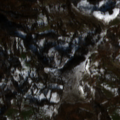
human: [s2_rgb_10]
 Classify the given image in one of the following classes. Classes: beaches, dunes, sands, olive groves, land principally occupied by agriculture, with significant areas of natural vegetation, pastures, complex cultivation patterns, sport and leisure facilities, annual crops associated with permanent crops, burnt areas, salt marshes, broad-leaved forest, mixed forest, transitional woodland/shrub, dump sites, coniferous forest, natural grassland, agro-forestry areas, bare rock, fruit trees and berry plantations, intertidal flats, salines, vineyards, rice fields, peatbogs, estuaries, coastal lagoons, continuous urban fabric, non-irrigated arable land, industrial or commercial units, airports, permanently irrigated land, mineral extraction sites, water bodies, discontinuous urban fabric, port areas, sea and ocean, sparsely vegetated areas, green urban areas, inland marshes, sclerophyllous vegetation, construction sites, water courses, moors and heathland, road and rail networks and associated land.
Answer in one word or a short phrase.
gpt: complex cultivation patterns, land principally occupied by agriculture, with significant areas of natural vegetation, broad-leaved forest